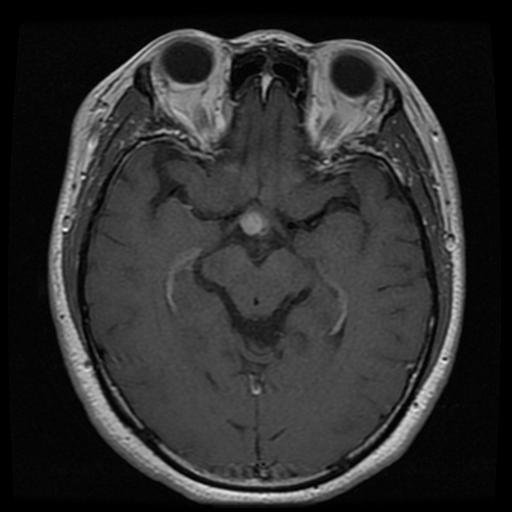
Label: pituitary